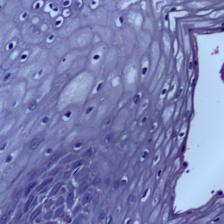
Diagnosis: OSCC